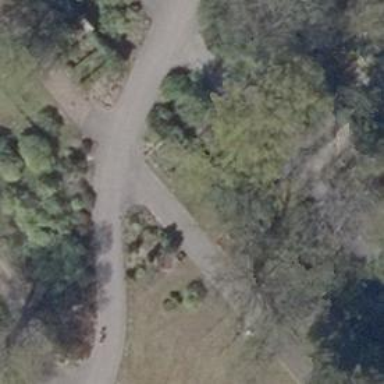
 featuring historic tomb with tombstone."